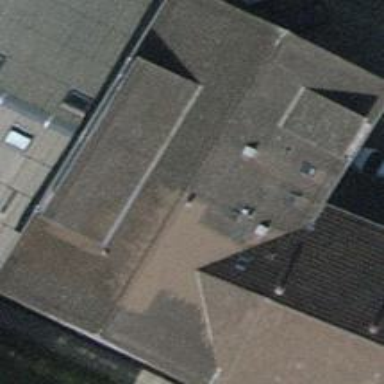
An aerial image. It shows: Commercial building.